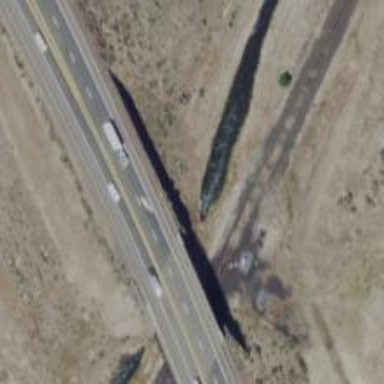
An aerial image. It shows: Culvert tunnel under canal.